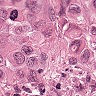
Metastatic tissue present: yes